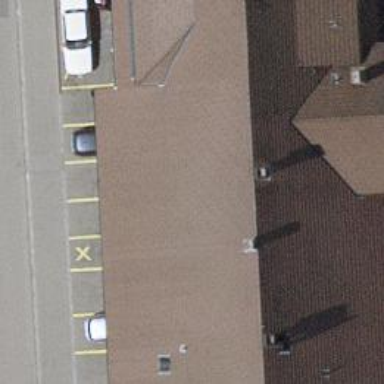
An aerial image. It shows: Half-hipped retail building.